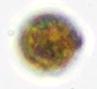
Label: Akashiwo